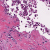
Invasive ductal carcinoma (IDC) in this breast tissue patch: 0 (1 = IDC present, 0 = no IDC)